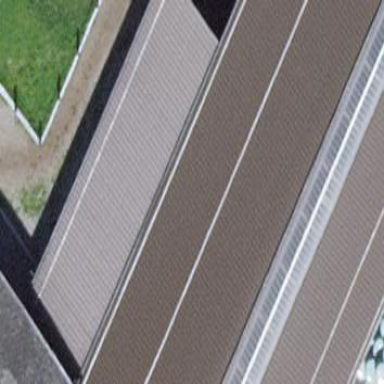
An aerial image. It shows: View of roof of building.